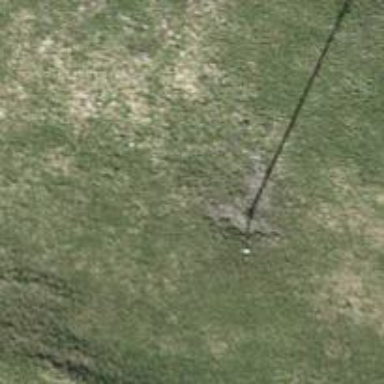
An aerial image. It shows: Power pole.